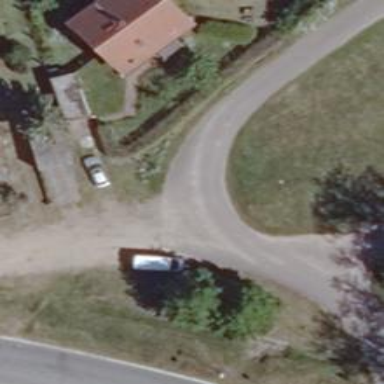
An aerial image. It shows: Residential road with asphalt surface.